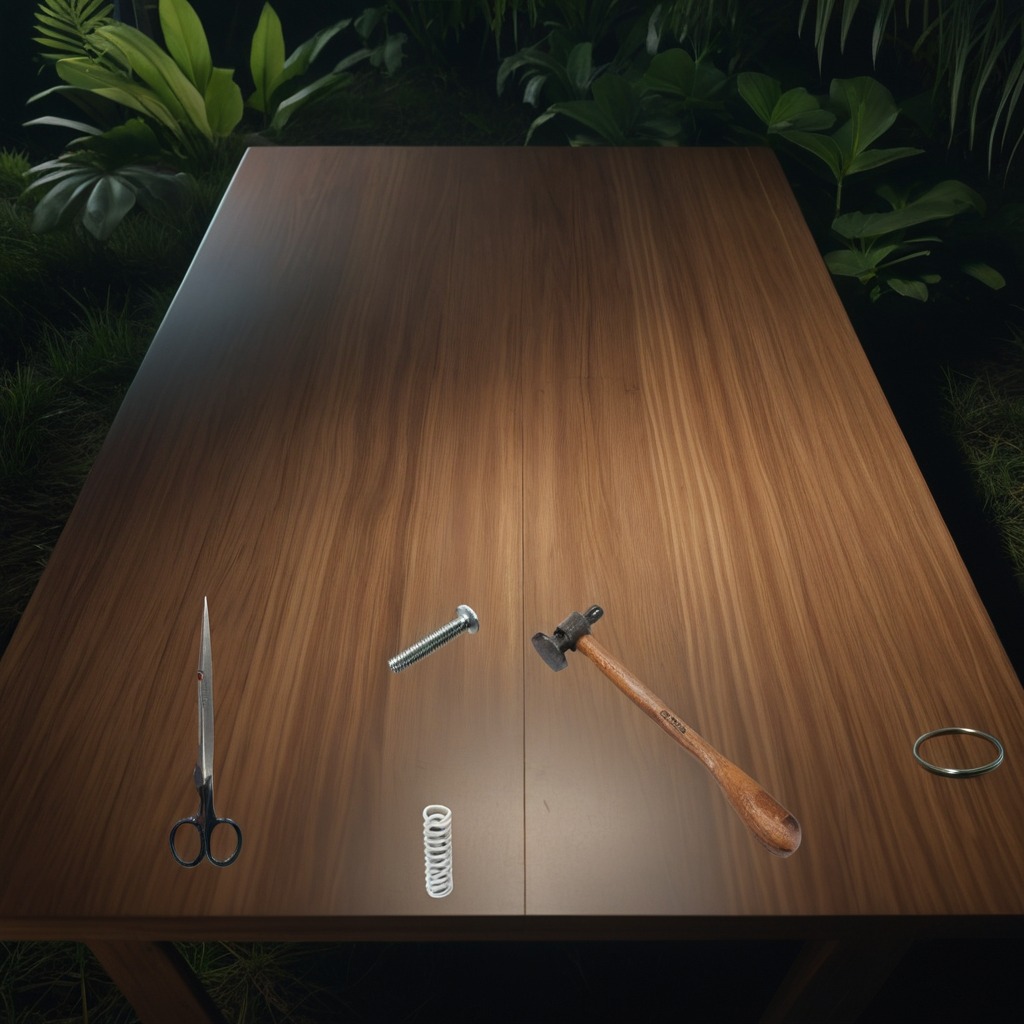
A rubber Oring, a metal machine screw, a hammer, a coiled metal spring, and a pair of scissors are lying on a wooden table inside a jungle field workshop tent at night.